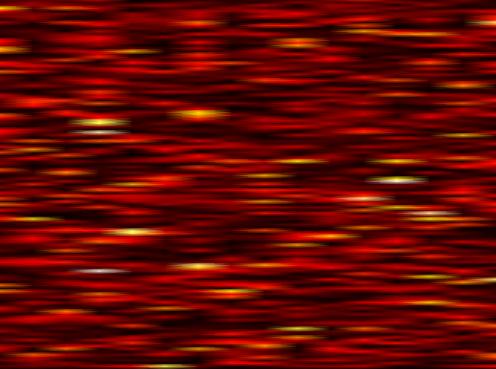
Label: UFMC